Question: Several apps, including the built-in Address Book use a HUD window that is semi-transparent, with large shadowed text. I'd like to implement a similar window in my Cocoa Mac app.

Is there a free implementation of this kind of window somewhere?
If not, what is the best way to implement it?
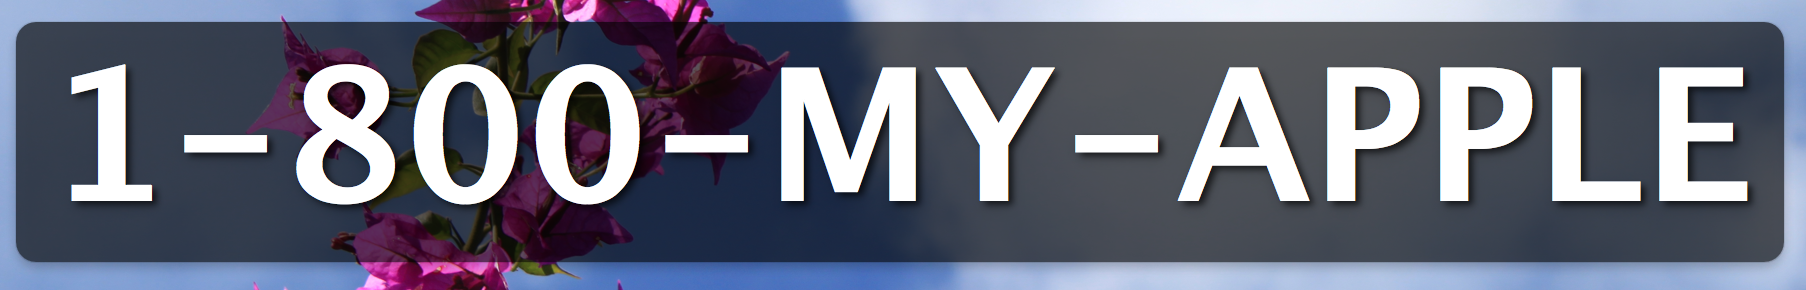
Answer: Here's a sample project that shows how to do it:
<URL>
Basically, you need to create a borderless 'NSWindow' subclass. The easiest way to do this is to set your window size and arrangement in the nib file, and then set its class to be your custom subclass. So while it will still look like a normal window in Interface Builder, at runtime it will appear as you need it to.
'''
@implementation MDBorderlessWindow
- (id)initWithContentRect:(NSRect)contentRect
styleMask:(NSUInteger)windowStyle
backing:(NSBackingStoreType)bufferingType
defer:(BOOL)deferCreation {
if (self = [super initWithContentRect:contentRect
styleMask:NSBorderlessWindowMask
backing:NSBackingStoreBuffered defer:deferCreation]) {
[self setAlphaValue:0.75];
[self setOpaque:NO];
[self setExcludedFromWindowsMenu:NO];
}
return self;
}
'''
The alpha value will make the window semi-transparent.
Also, you can create a custom 'NSView' subclass that will draw a round rectangle:
'''
@implementation MDBlackTransparentView
- (id)initWithFrame:(NSRect)frame {
if (self = [super initWithFrame:frame]) {
}
return self;
}
- (void)drawRect:(NSRect)frame {
NSBezierPath *path = [NSBezierPath bezierPathWithRoundedRect:frame
xRadius:6.0 yRadius:6.0];
[[NSColor blackColor] set];
[path fill];
}
@end
'''
Like with the window, you simply set the class of the window's contentView to be your custom 'NSView' subclass. (Use outline view mode and click the disclosure triangle to show the nested 'NSView' inside the icon of the window in the nib file). Again, while the view will look ordinary in Interface Builder, it will look okay at runtime.
Then just place an 'NSTextField' on top of view and set the text accordingly.
Note that, in general, borderless windows aren't easy to work with (for example, if you want to be able to drag the window around, you'll need to add that functionality back yourself). Apple has some sample code on how to allow dragging, for instance.